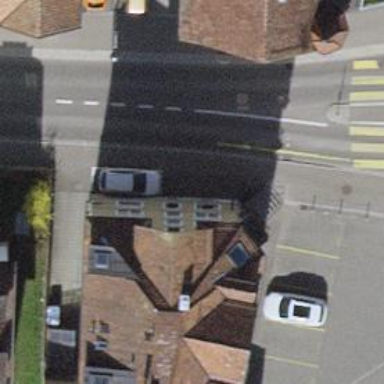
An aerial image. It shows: Restaurant.